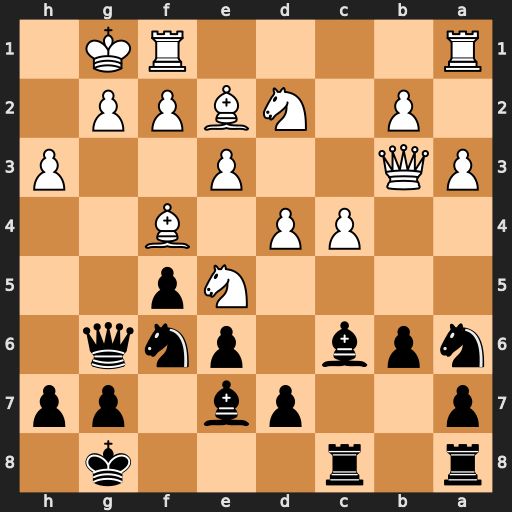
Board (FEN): r1r3k1/p2pb1pp/npb1pnq1/4Np2/2PP1B2/PQ2P2P/1P1NBPP1/R4RK1
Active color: b
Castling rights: -
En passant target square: -
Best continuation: Qxg2#